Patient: sex M, age 45
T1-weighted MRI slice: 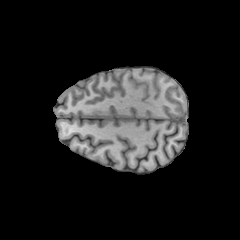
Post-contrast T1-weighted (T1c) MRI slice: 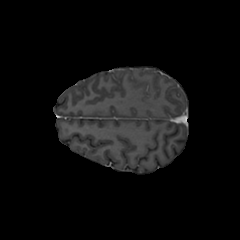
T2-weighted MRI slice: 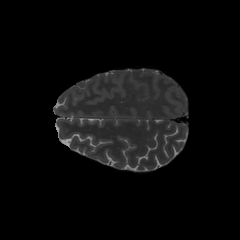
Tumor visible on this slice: no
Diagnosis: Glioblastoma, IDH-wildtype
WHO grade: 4